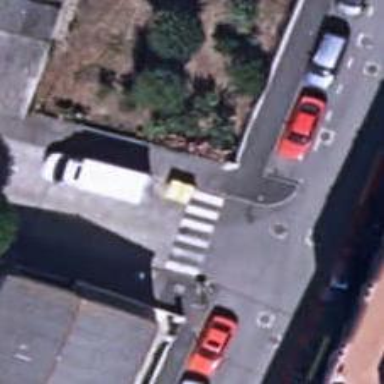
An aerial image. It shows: Marked zebra crossing on the road.